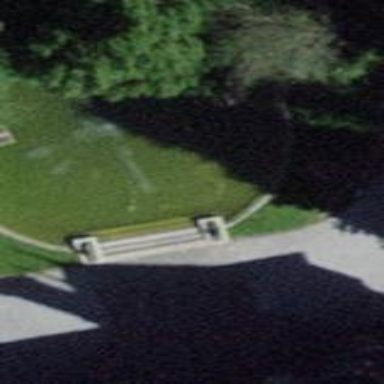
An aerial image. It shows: Fountain.